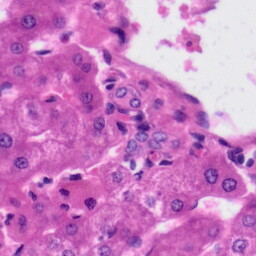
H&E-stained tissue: Liver